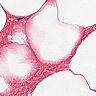
Metastatic tissue present: no